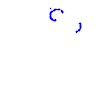
Particle: proton